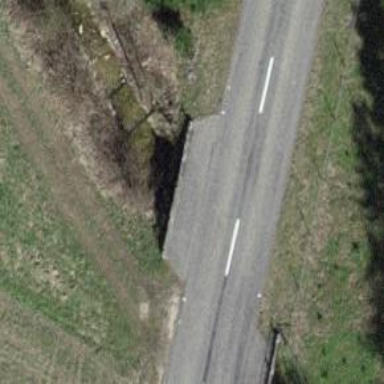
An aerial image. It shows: Paved tertiary road on bridge.